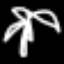
Label: palm tree